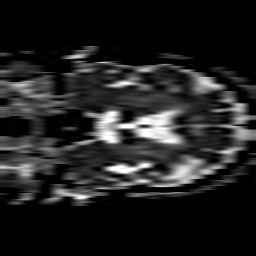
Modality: ADC
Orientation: coronal
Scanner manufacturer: philips
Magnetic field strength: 3 T
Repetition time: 3.728 s
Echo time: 0.05947 s